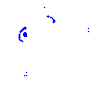
Particle: pion